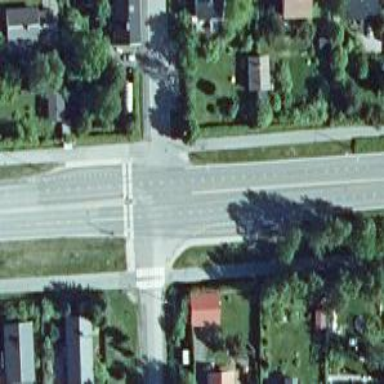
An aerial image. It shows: Crossing on asphalt cycleway.